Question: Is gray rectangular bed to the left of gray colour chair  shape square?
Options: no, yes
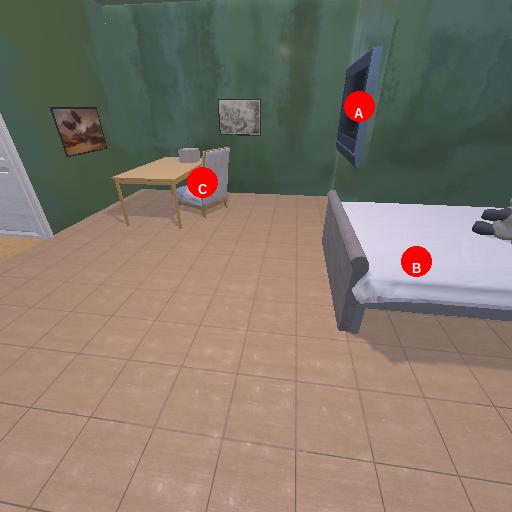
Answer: no